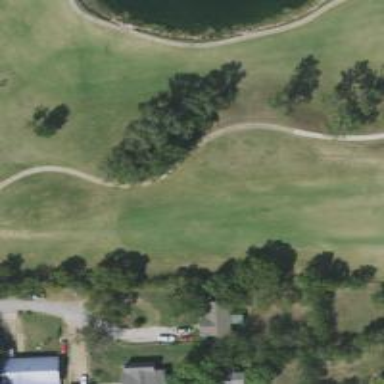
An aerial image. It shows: Footway that serves as golf path.